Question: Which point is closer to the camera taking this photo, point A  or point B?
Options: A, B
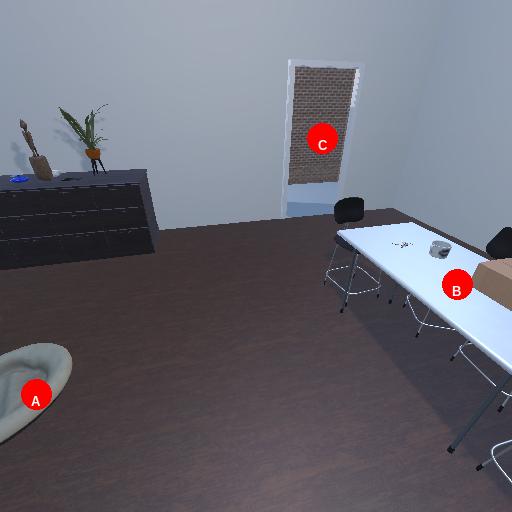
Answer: A